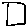
Label: square